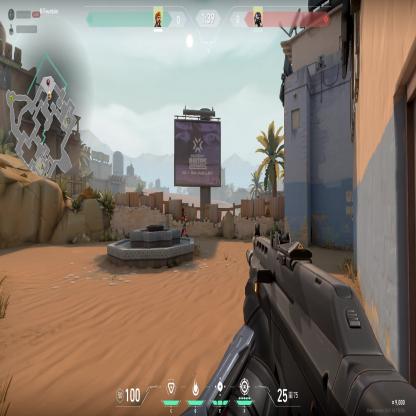
Label: enemy